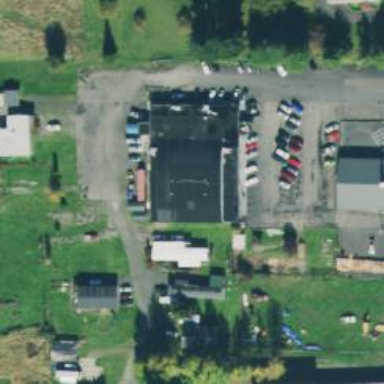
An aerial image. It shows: Bowling alley situated in leisure land.